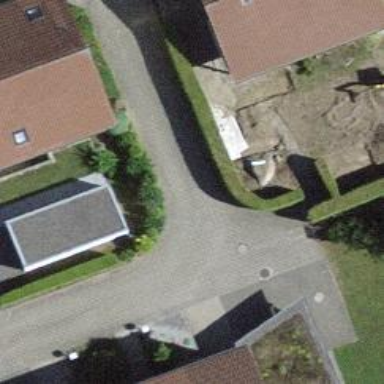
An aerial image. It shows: Service road with surface made of paving stones.